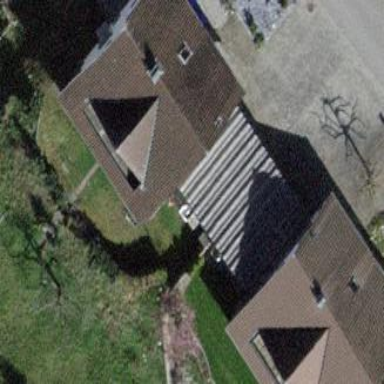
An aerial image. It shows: Building with tile roof.